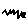
Label: zigzag